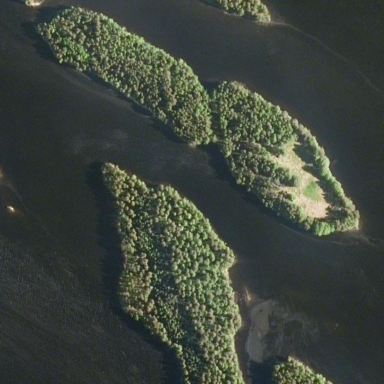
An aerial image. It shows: Islet.